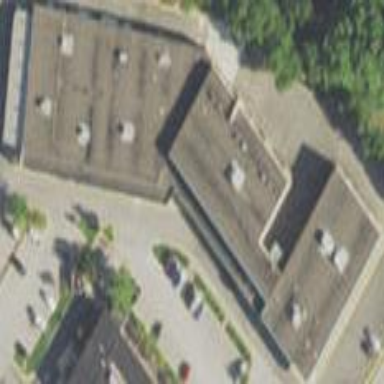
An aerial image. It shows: Retail building.